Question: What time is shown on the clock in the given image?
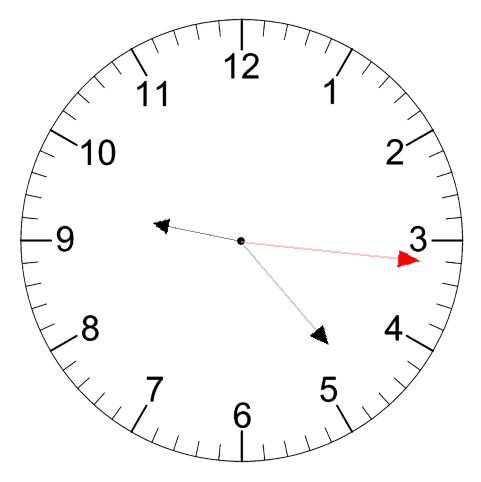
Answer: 09:23:16